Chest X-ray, PA view. Patient: 43 years old, sex M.
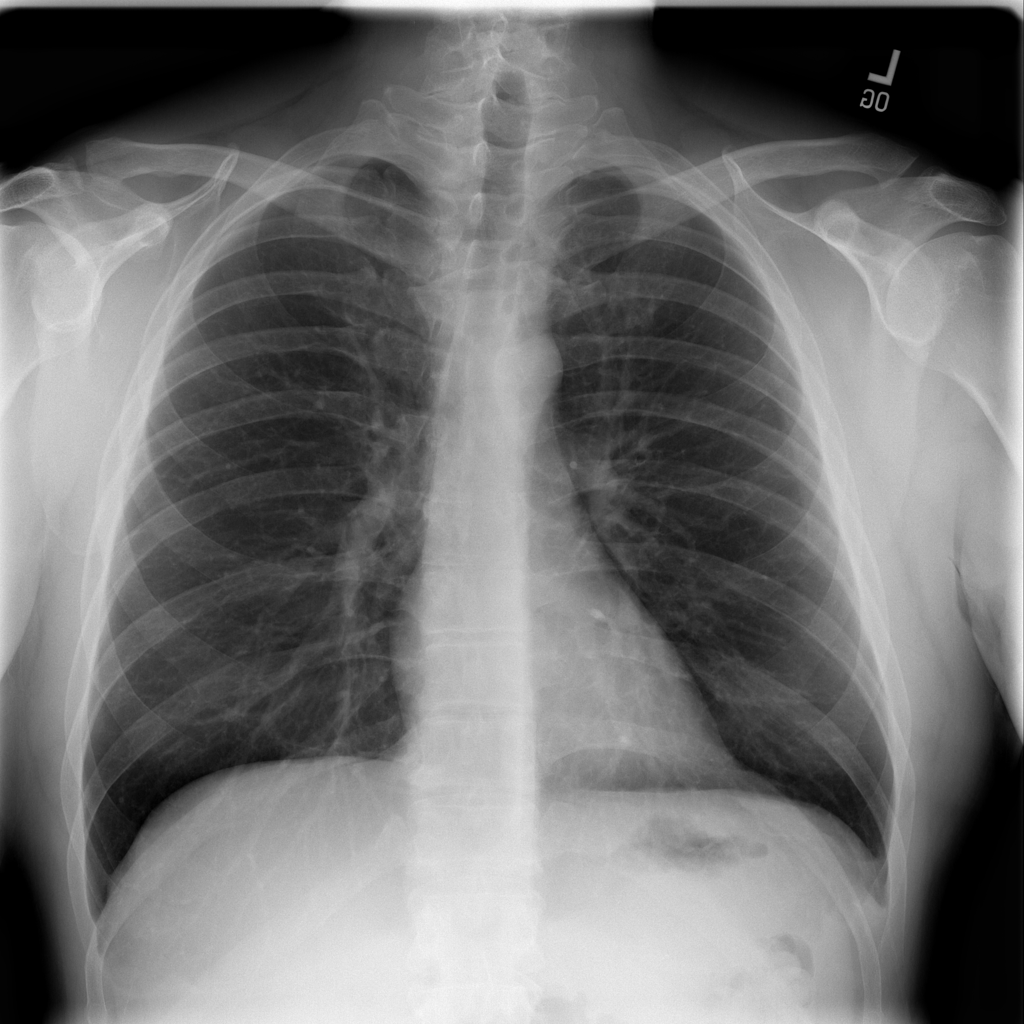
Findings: No Finding